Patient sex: F
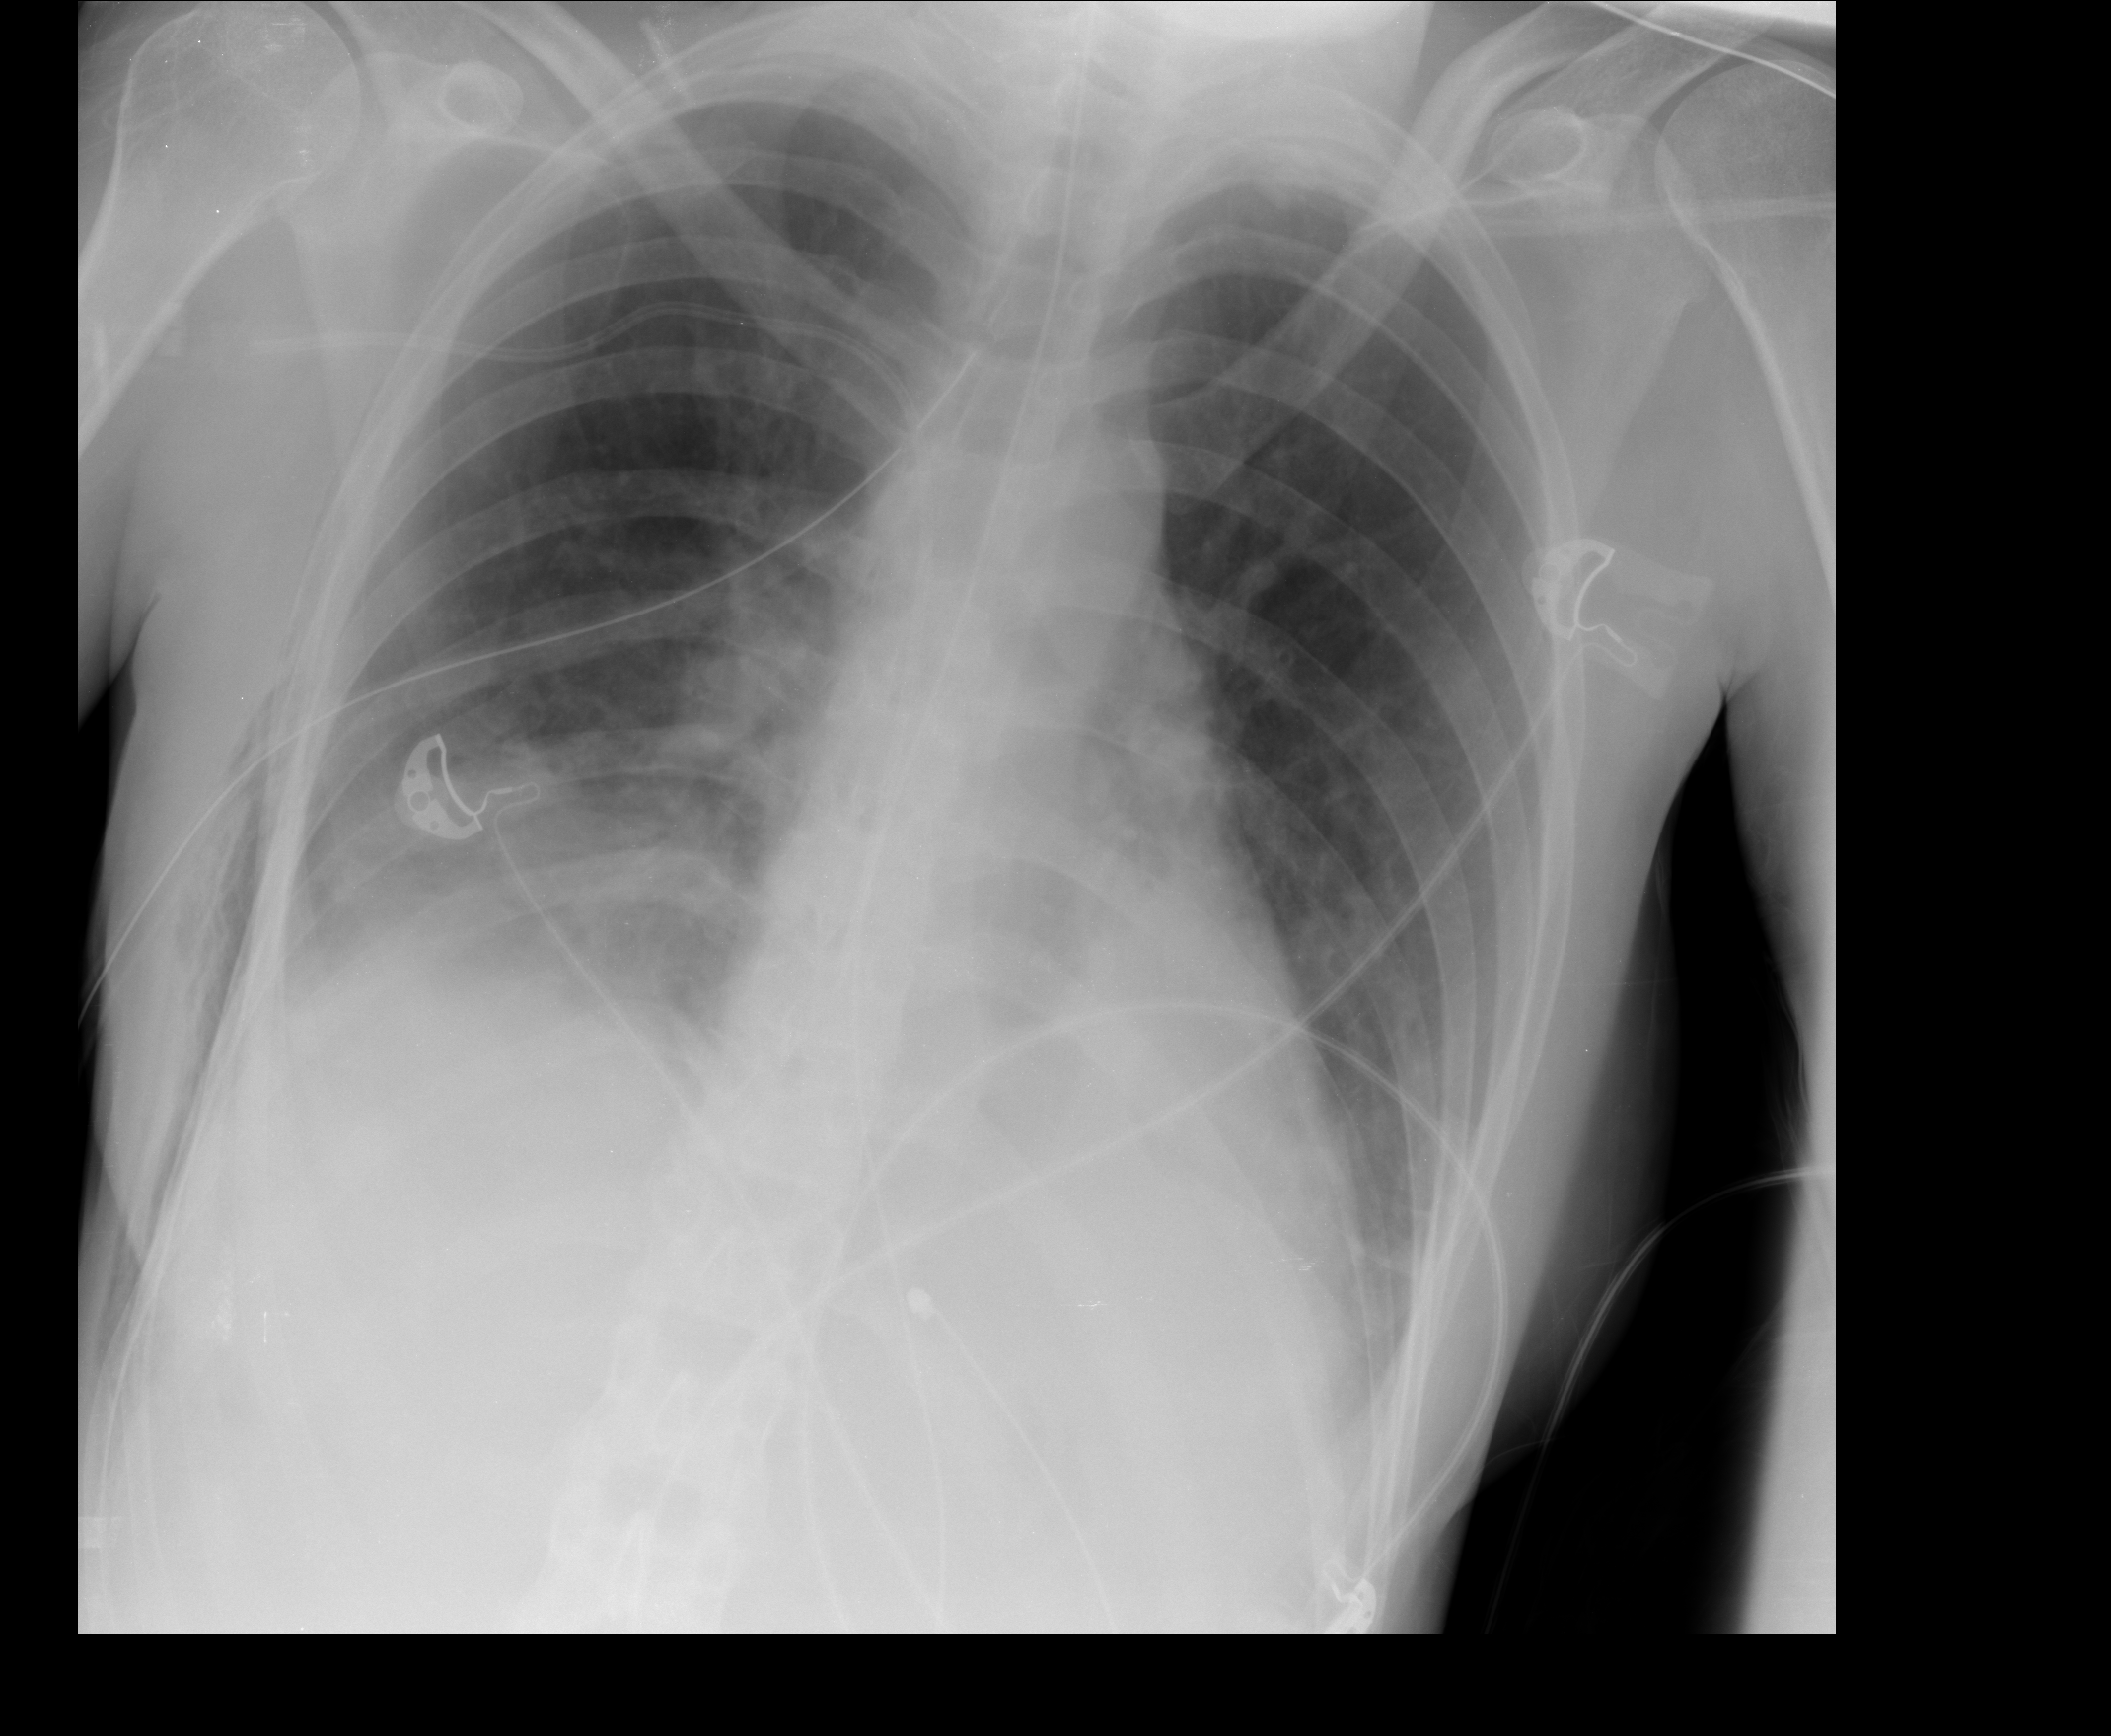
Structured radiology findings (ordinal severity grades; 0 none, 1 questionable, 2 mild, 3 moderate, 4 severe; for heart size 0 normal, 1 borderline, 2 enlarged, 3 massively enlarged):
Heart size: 0
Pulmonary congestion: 0
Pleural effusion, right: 2
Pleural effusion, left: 2
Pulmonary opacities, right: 1
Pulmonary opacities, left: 0
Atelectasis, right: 3
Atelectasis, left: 2